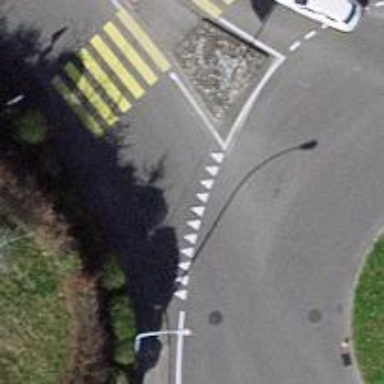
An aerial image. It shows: Road with "give way" sign.